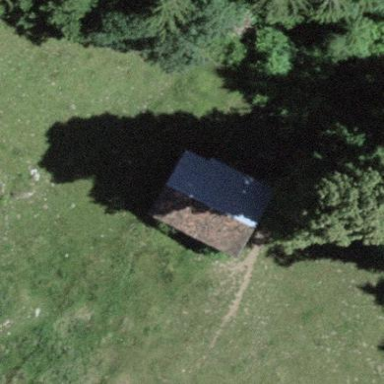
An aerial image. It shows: Barn.